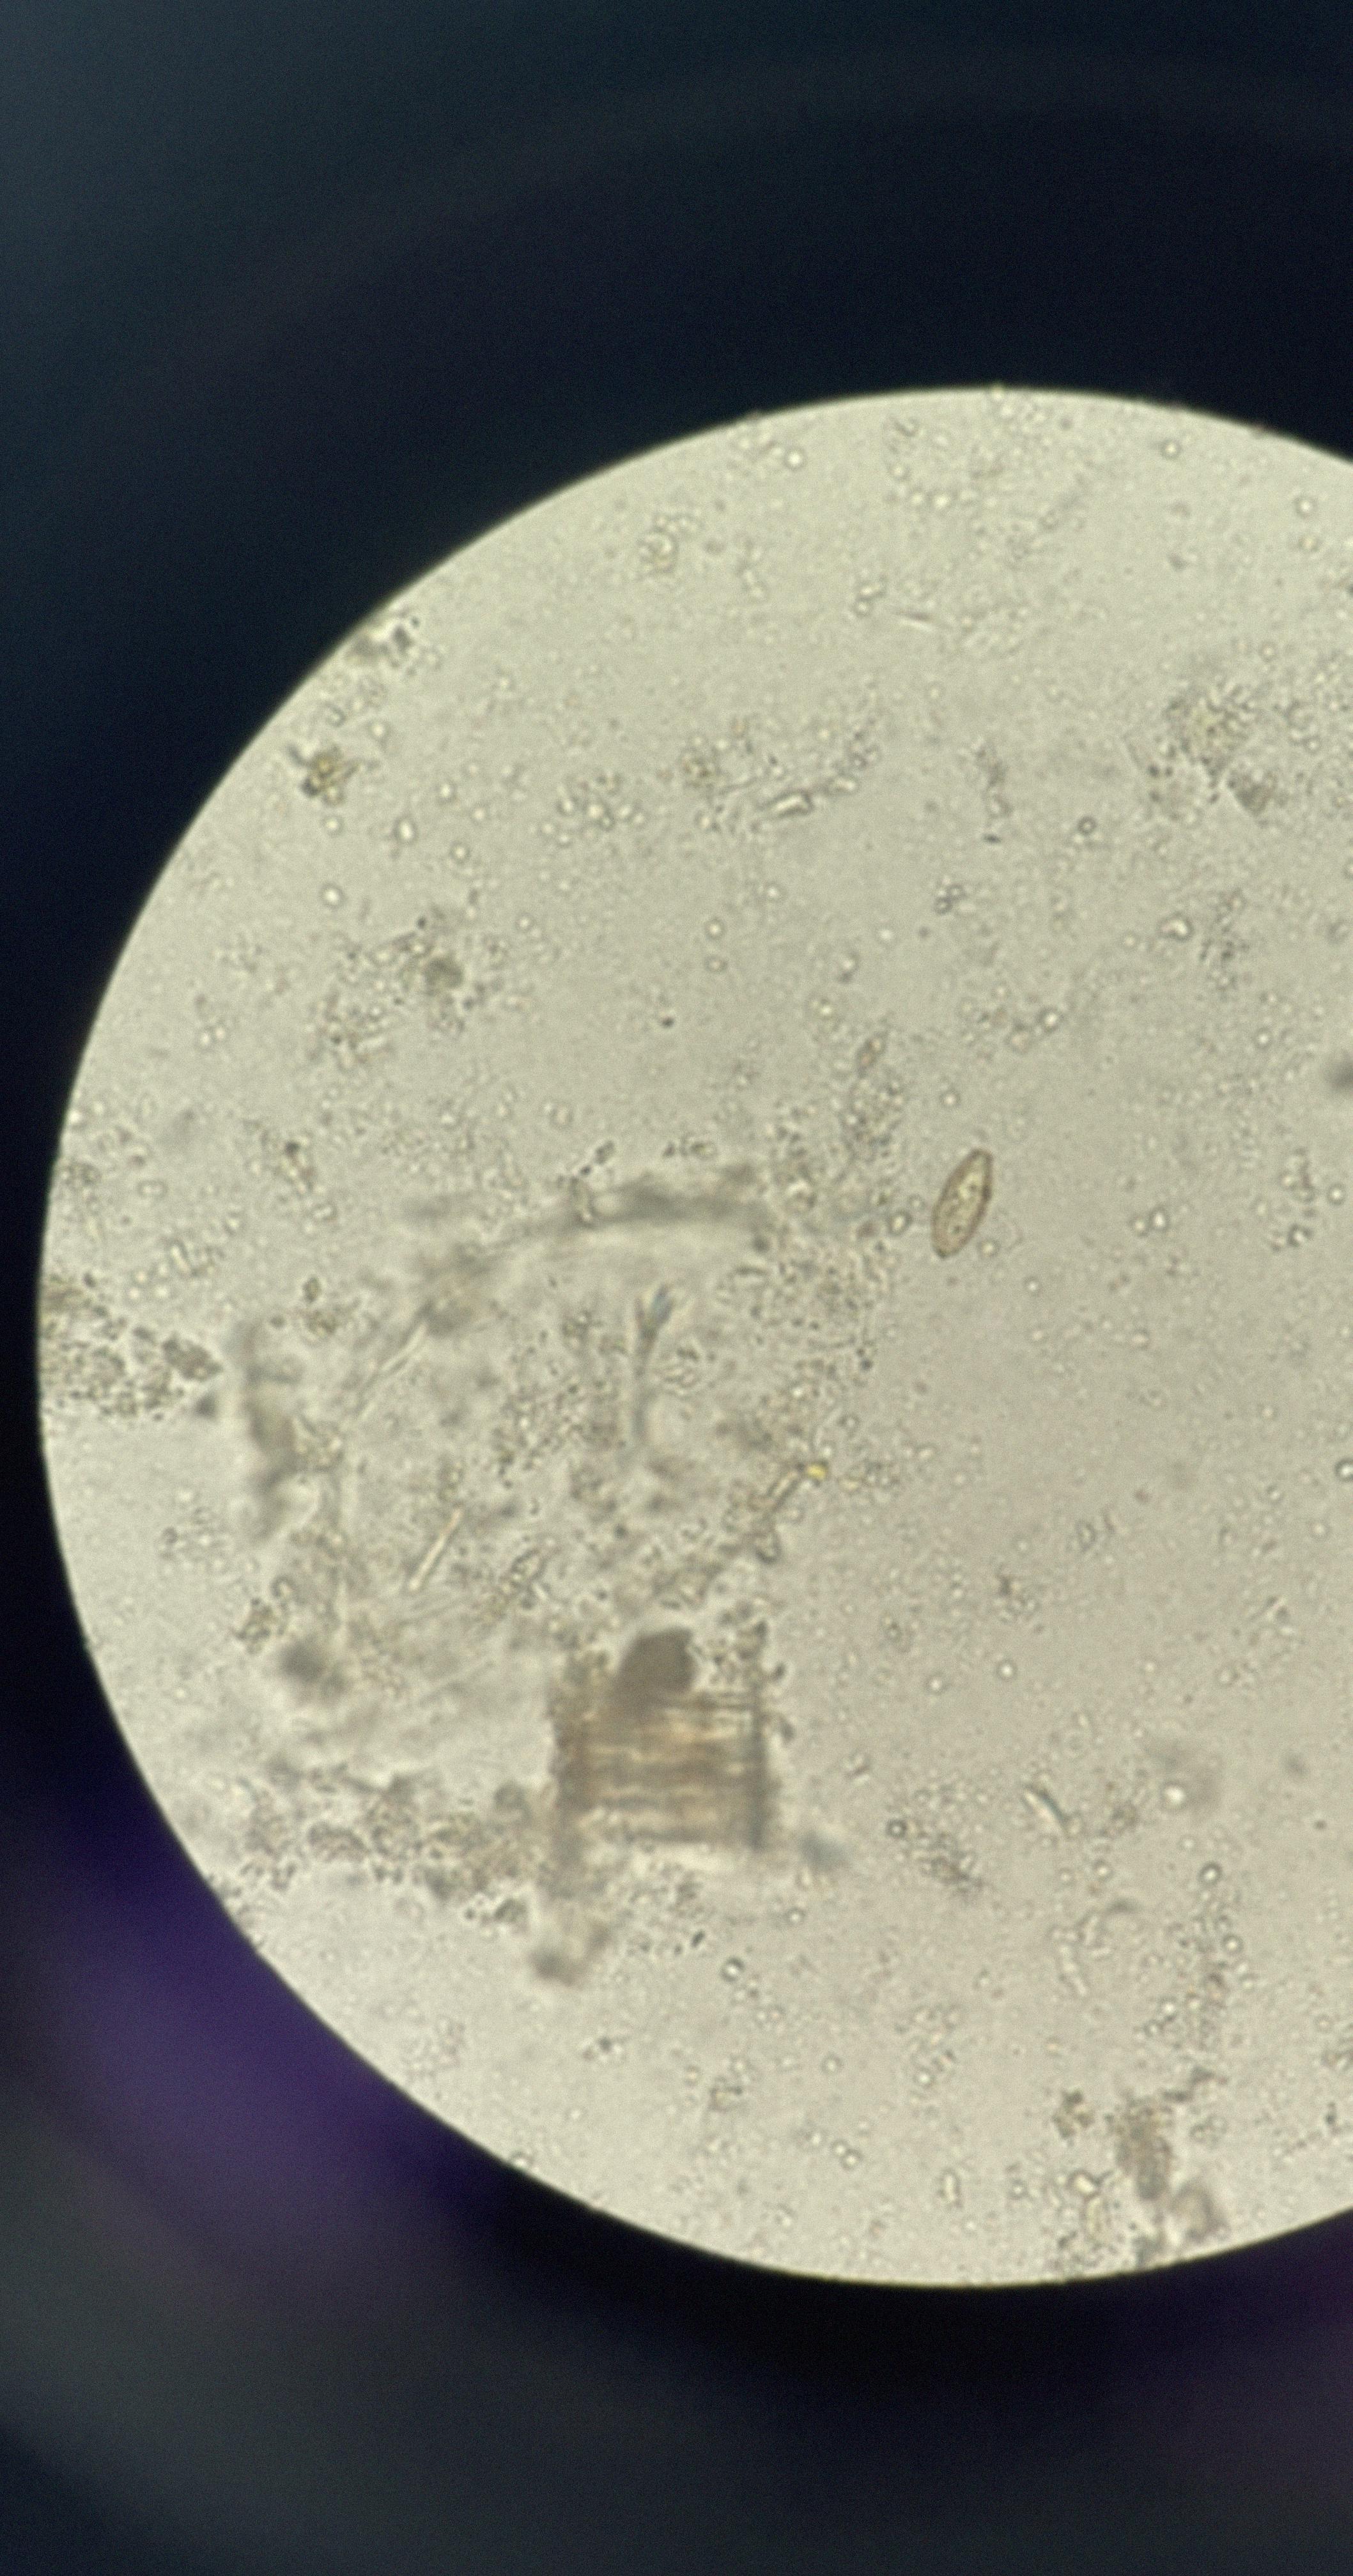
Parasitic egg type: Opisthorchis viverrine